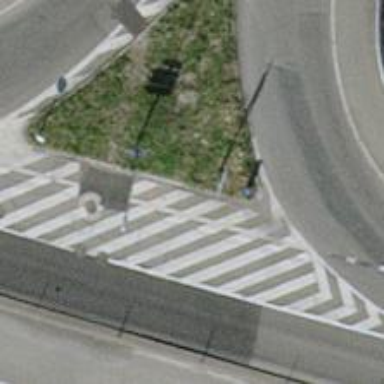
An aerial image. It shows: Path with asphalt surface passing through tunnel. The path has concrete cycleway and concrete footway.